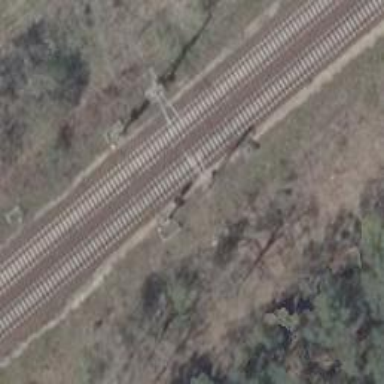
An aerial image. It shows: Railway signal.